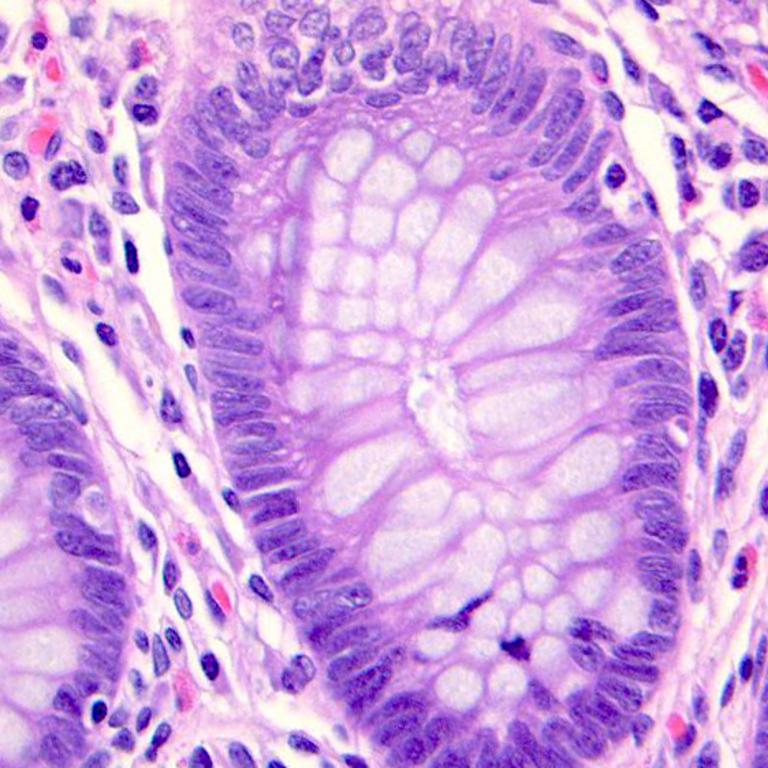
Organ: colon
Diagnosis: benign